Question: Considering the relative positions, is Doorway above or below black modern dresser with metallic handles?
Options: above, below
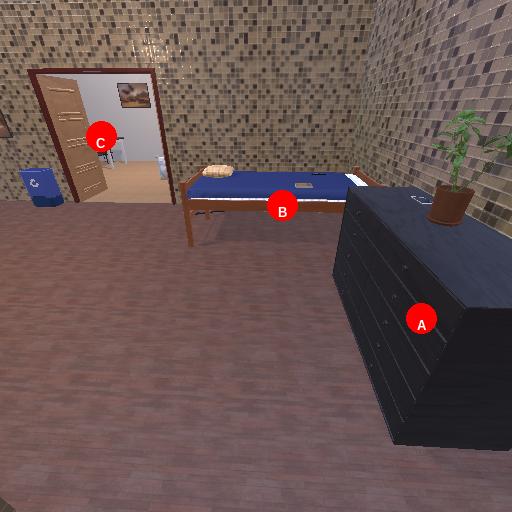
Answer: above